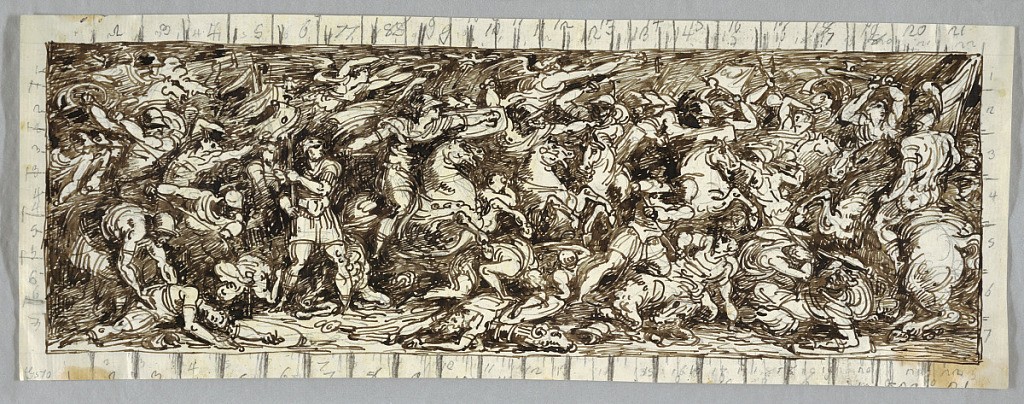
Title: Battaglia (Battle)
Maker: Felice Giani, Italian, 1758–1823
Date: ca. 1800
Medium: Pen and brown ink, brush and brown wash over traces of graphite on cream laid paper
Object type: Drawing
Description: Measured design for a frieze showing a battle scene with figures in the antique style.